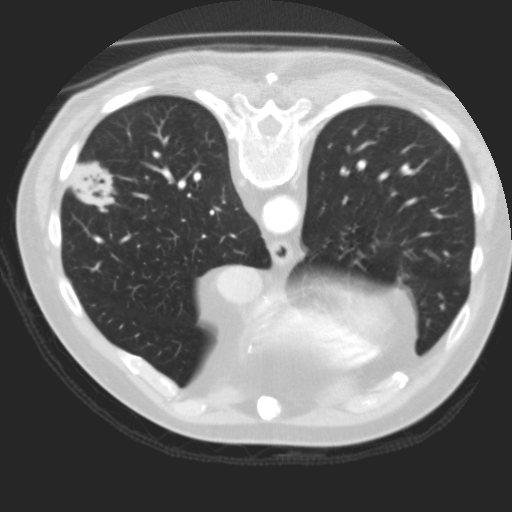
Survival: Long